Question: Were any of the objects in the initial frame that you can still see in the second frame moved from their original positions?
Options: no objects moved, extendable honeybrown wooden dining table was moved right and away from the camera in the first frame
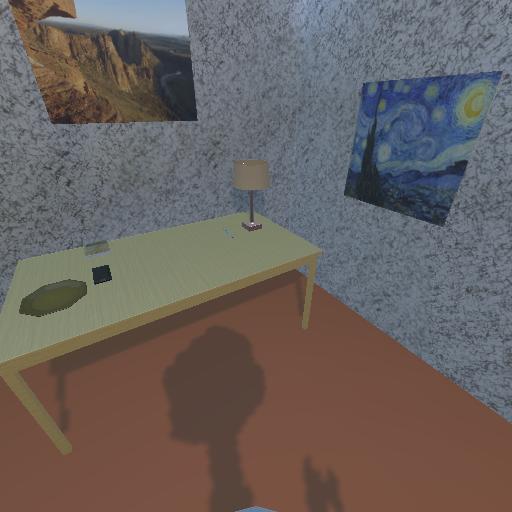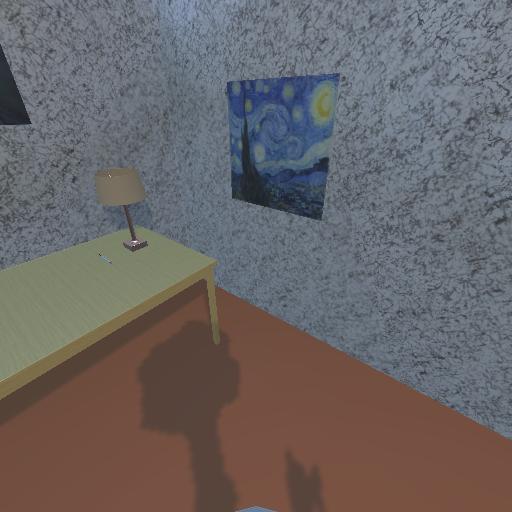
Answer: no objects moved